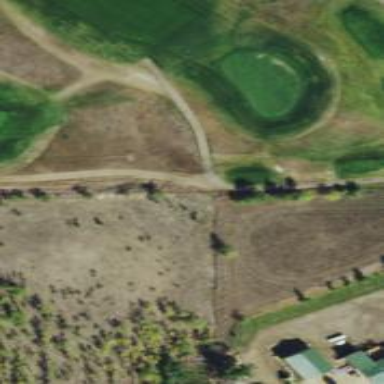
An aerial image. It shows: Footway that serves as golf path.